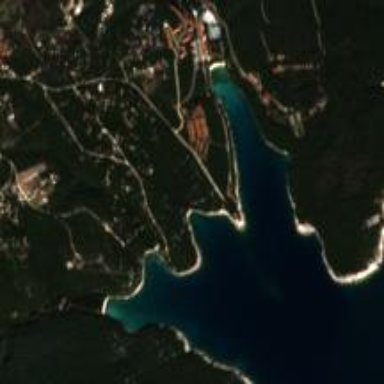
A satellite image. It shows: Beautiful bay with natural surroundings.